Question: Here is my use case: I want to create panels inside a form in order to distinguish different criteria.
My problem is that when I create a '<div class="form-group">' inside my '<div class="panel-body">', the content of the 'form-group' goes out of its boundaries: in the screenshot, my checkboxes are out of the 'panel-body' boundaries.

Here is my DOM tree:
'''
<form class="form-horizontal">
<div class="col-md-6">
<div class="panel panel-default">
<div class="panel-body">
<div class="form-group">
<div class="checkbox">
<label>
<input type="checkbox"
'''
Can somebody tells me how to do that in the good way?
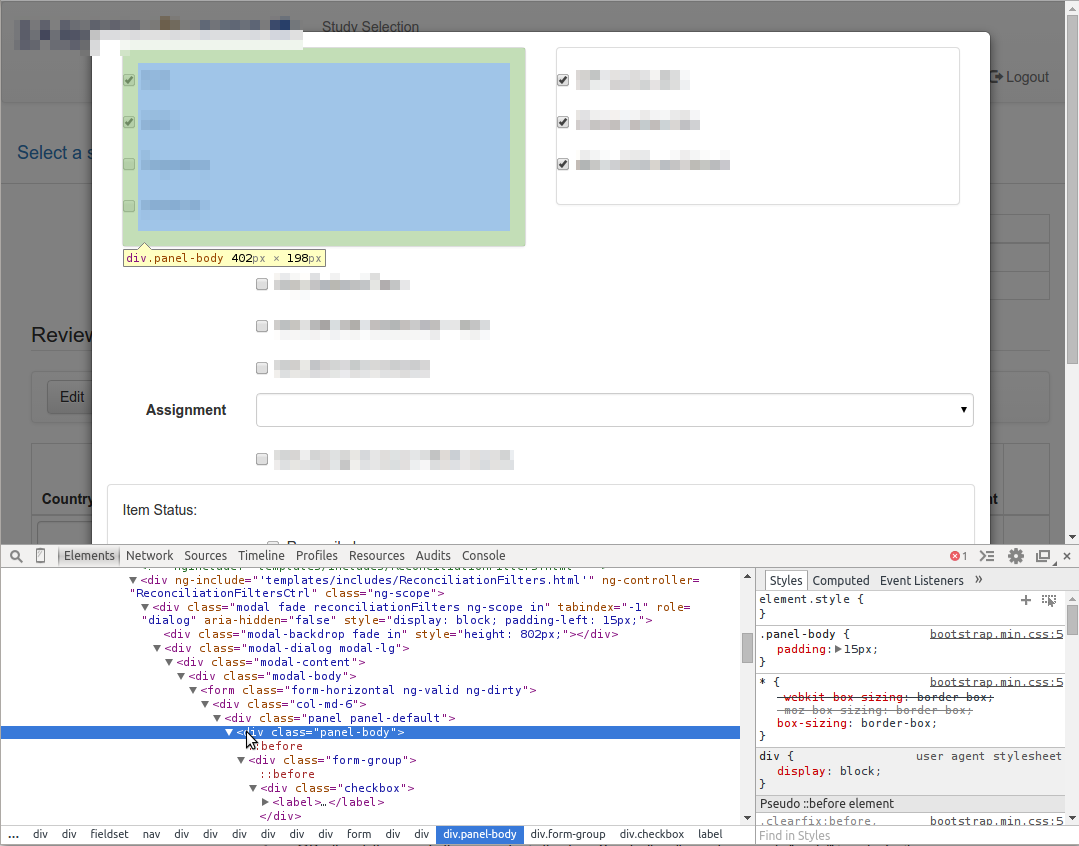
Answer: The solution I found is to add this to my CSS:
'''
.form-horizontal .panel-body .form-group {
margin-right: 0;
margin-left: 0;
}
'''